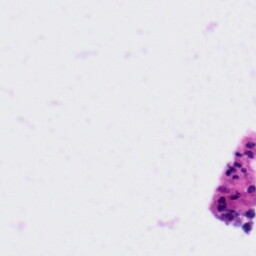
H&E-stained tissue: Tonsil